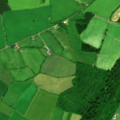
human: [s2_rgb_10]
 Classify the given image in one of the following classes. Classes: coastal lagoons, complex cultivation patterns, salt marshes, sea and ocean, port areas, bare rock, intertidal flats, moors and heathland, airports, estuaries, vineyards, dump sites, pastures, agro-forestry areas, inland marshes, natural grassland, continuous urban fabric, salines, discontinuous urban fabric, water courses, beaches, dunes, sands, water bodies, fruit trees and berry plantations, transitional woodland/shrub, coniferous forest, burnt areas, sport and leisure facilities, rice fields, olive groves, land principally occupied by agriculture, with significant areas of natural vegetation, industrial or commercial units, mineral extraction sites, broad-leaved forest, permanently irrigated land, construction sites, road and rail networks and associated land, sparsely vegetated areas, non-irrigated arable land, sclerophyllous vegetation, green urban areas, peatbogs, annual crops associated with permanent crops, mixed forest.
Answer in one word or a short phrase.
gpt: non-irrigated arable land, pastures, complex cultivation patterns, broad-leaved forest, mixed forest